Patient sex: M
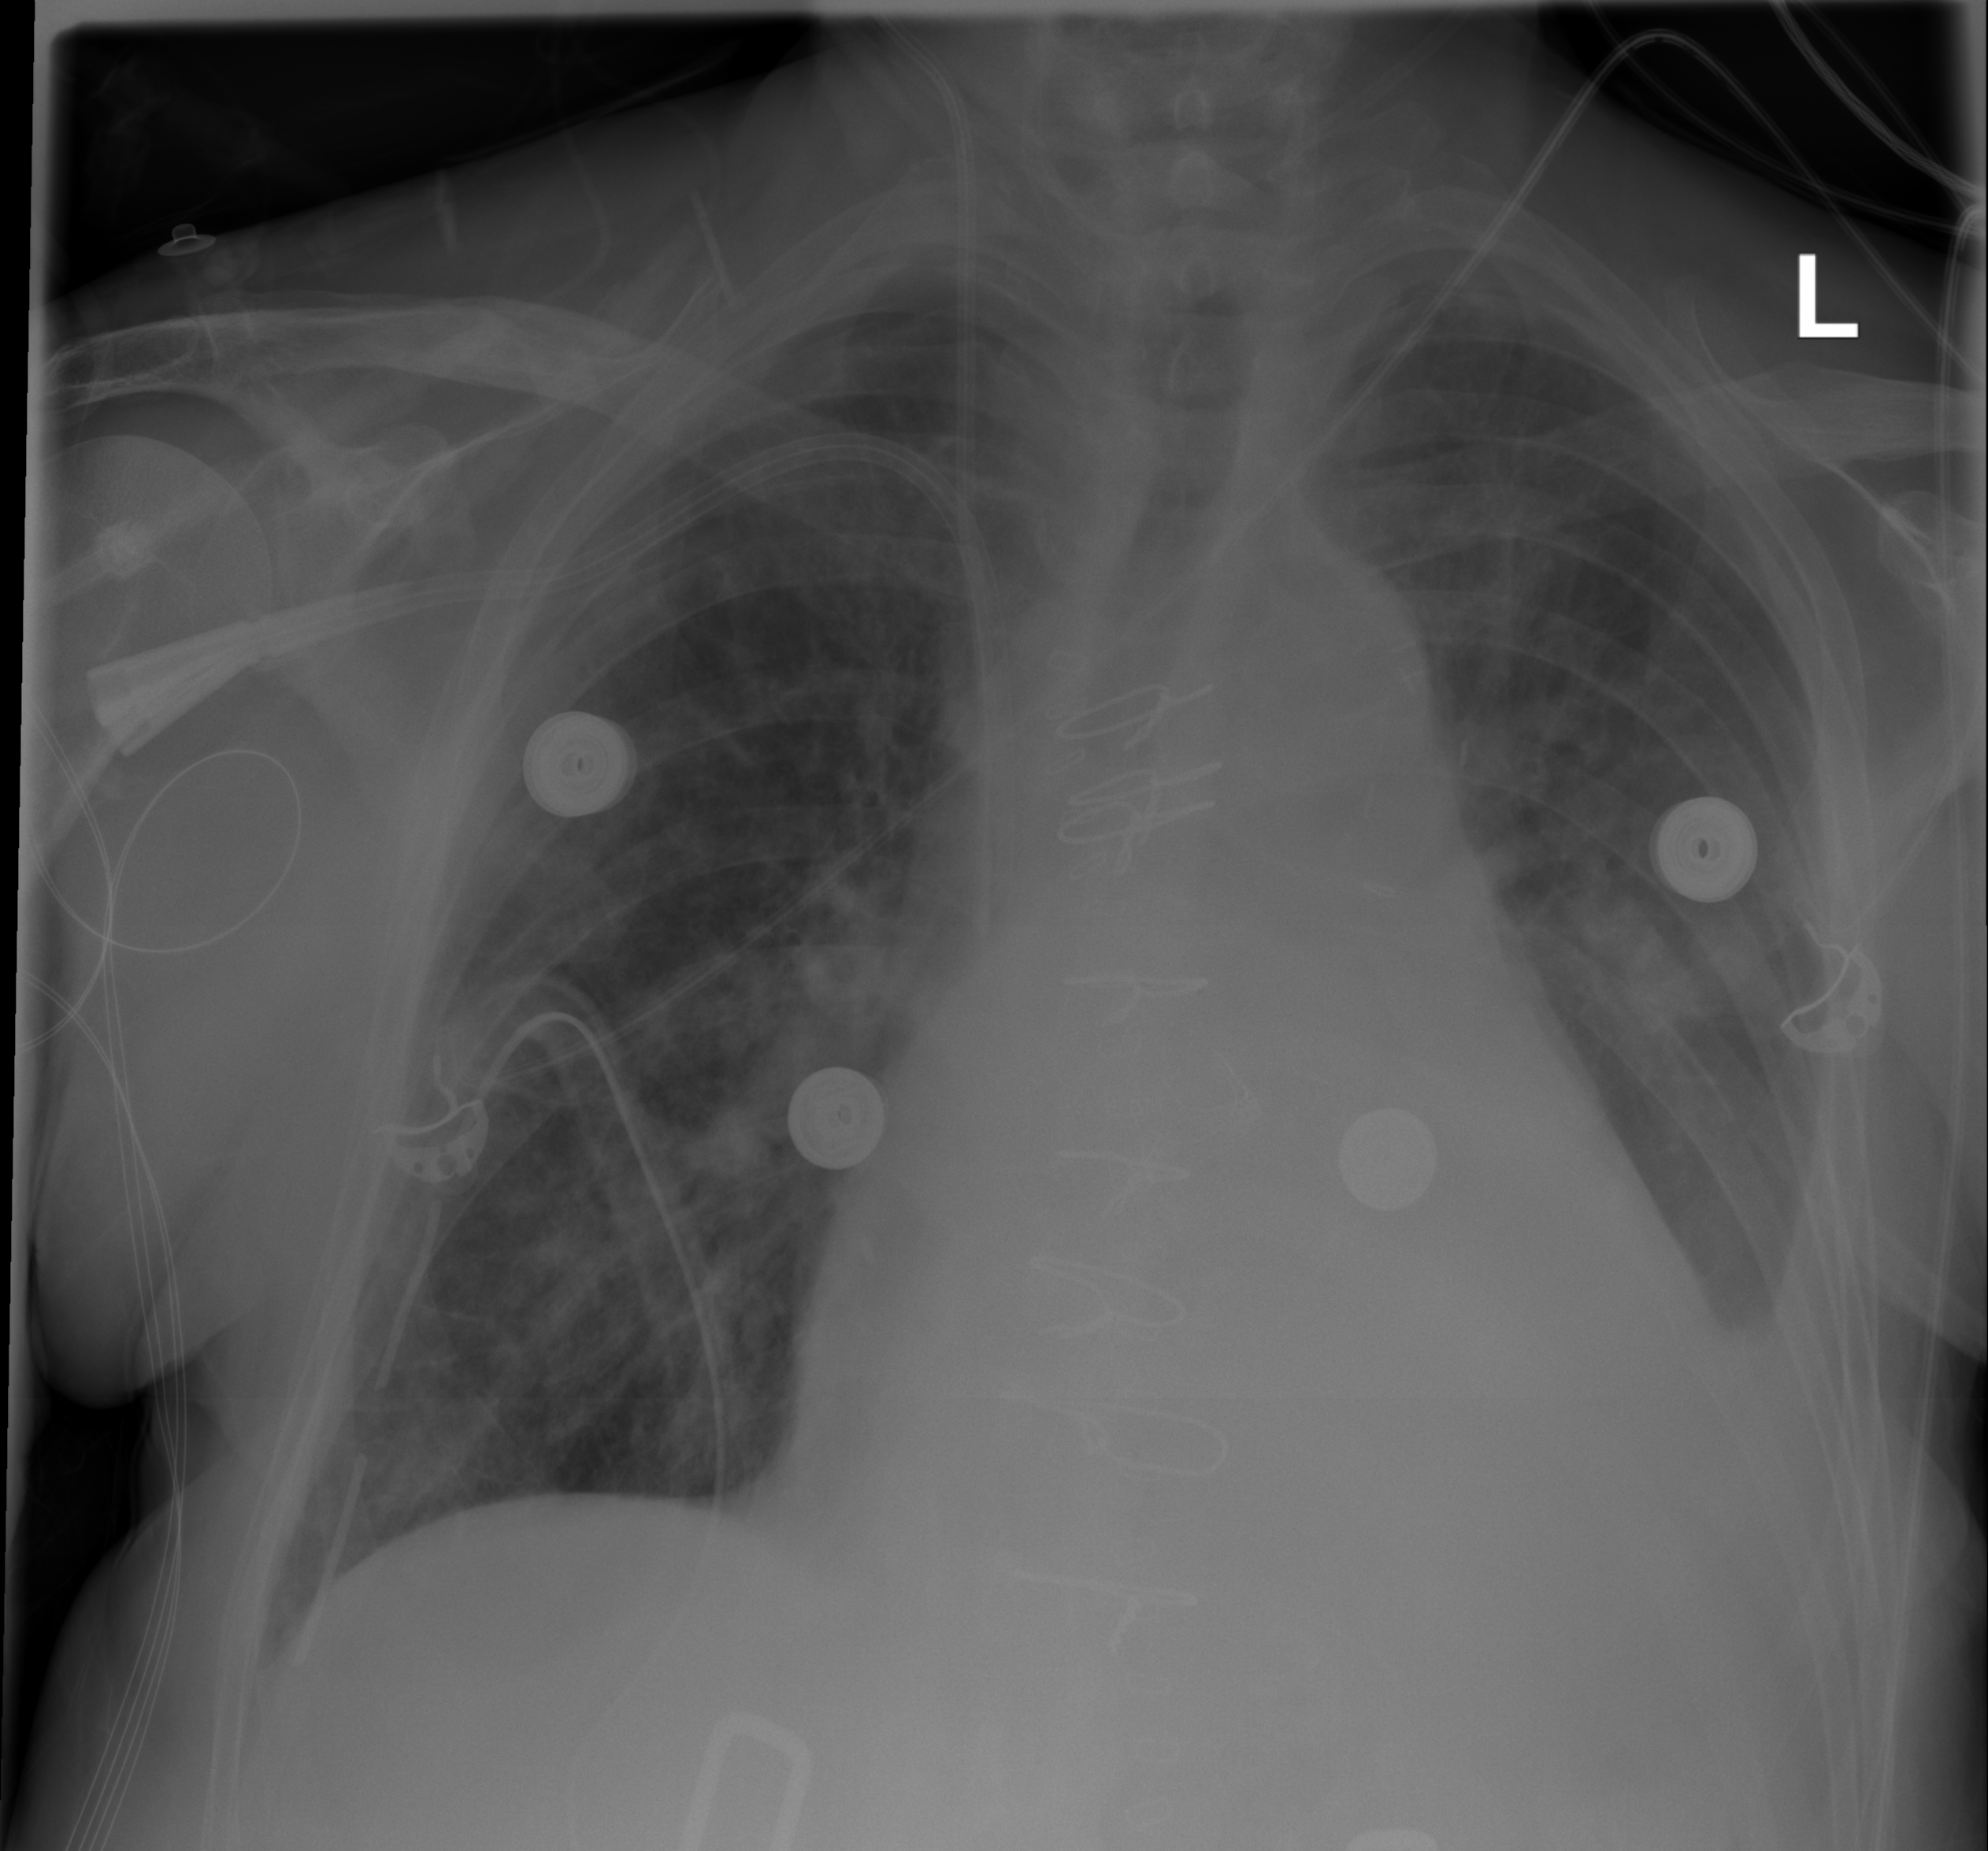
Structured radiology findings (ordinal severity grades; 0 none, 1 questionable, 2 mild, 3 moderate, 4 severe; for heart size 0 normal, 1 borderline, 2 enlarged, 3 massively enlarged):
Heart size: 2
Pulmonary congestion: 2
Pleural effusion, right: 0
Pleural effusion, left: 2
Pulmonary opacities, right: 2
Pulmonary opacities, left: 0
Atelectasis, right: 0
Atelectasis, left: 0